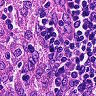
Metastatic tissue present: no